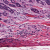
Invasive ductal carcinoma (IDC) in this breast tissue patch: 0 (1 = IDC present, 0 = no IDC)